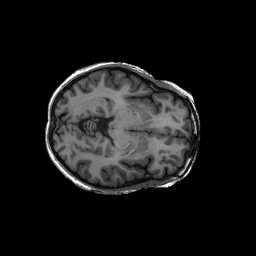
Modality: T1w
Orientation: axial
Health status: ill
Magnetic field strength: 3 T